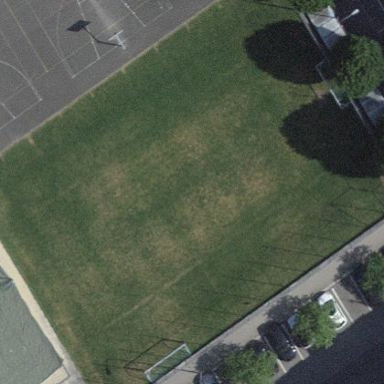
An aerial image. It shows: Soccer pitch with grass surface for leisure land.